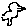
Label: bird